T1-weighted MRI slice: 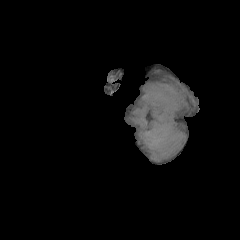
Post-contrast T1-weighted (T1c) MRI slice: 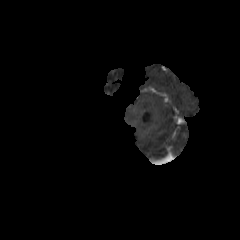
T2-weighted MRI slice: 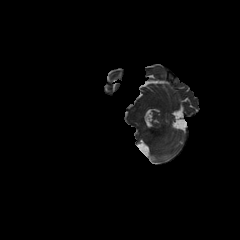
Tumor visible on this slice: no